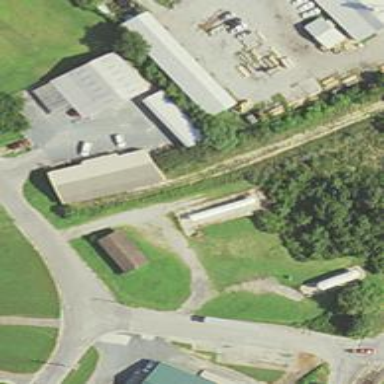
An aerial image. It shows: Railway spur service.